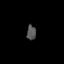
Tissue: prostate
Cell type: T cells
Senescence score: 0.271
Nuclear area (px): 130
Mean DAPI intensity: 85.315